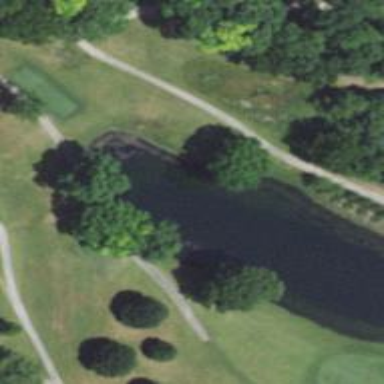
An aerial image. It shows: Picturesque scene of golf course with lateral water hazard.